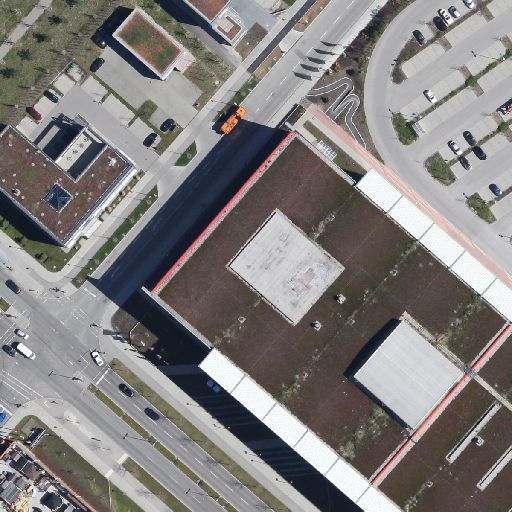
Referring expression: vehicle in the parking area